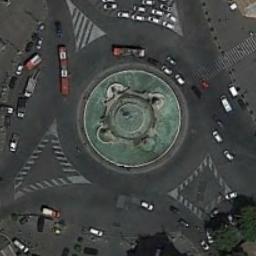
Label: roundabout